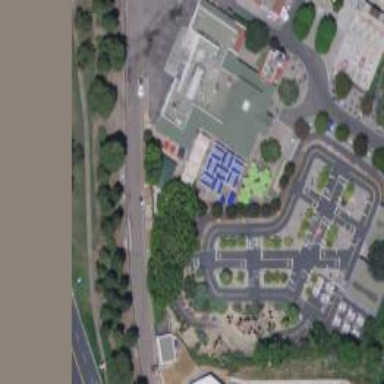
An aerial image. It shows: Cafe located in building.